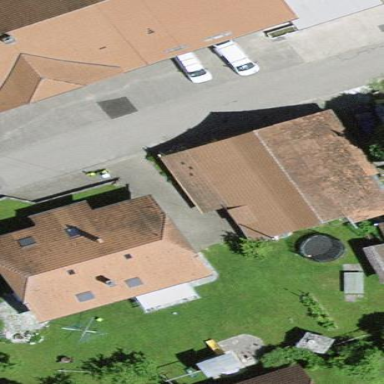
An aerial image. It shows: Garage building.